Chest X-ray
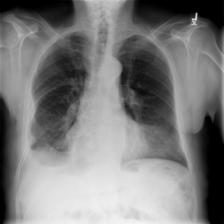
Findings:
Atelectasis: positive
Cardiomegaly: negative
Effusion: positive
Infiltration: negative
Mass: negative
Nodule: negative
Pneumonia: negative
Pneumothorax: negative
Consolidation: negative
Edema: negative
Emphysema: negative
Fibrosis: negative
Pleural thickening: negative
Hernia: negative